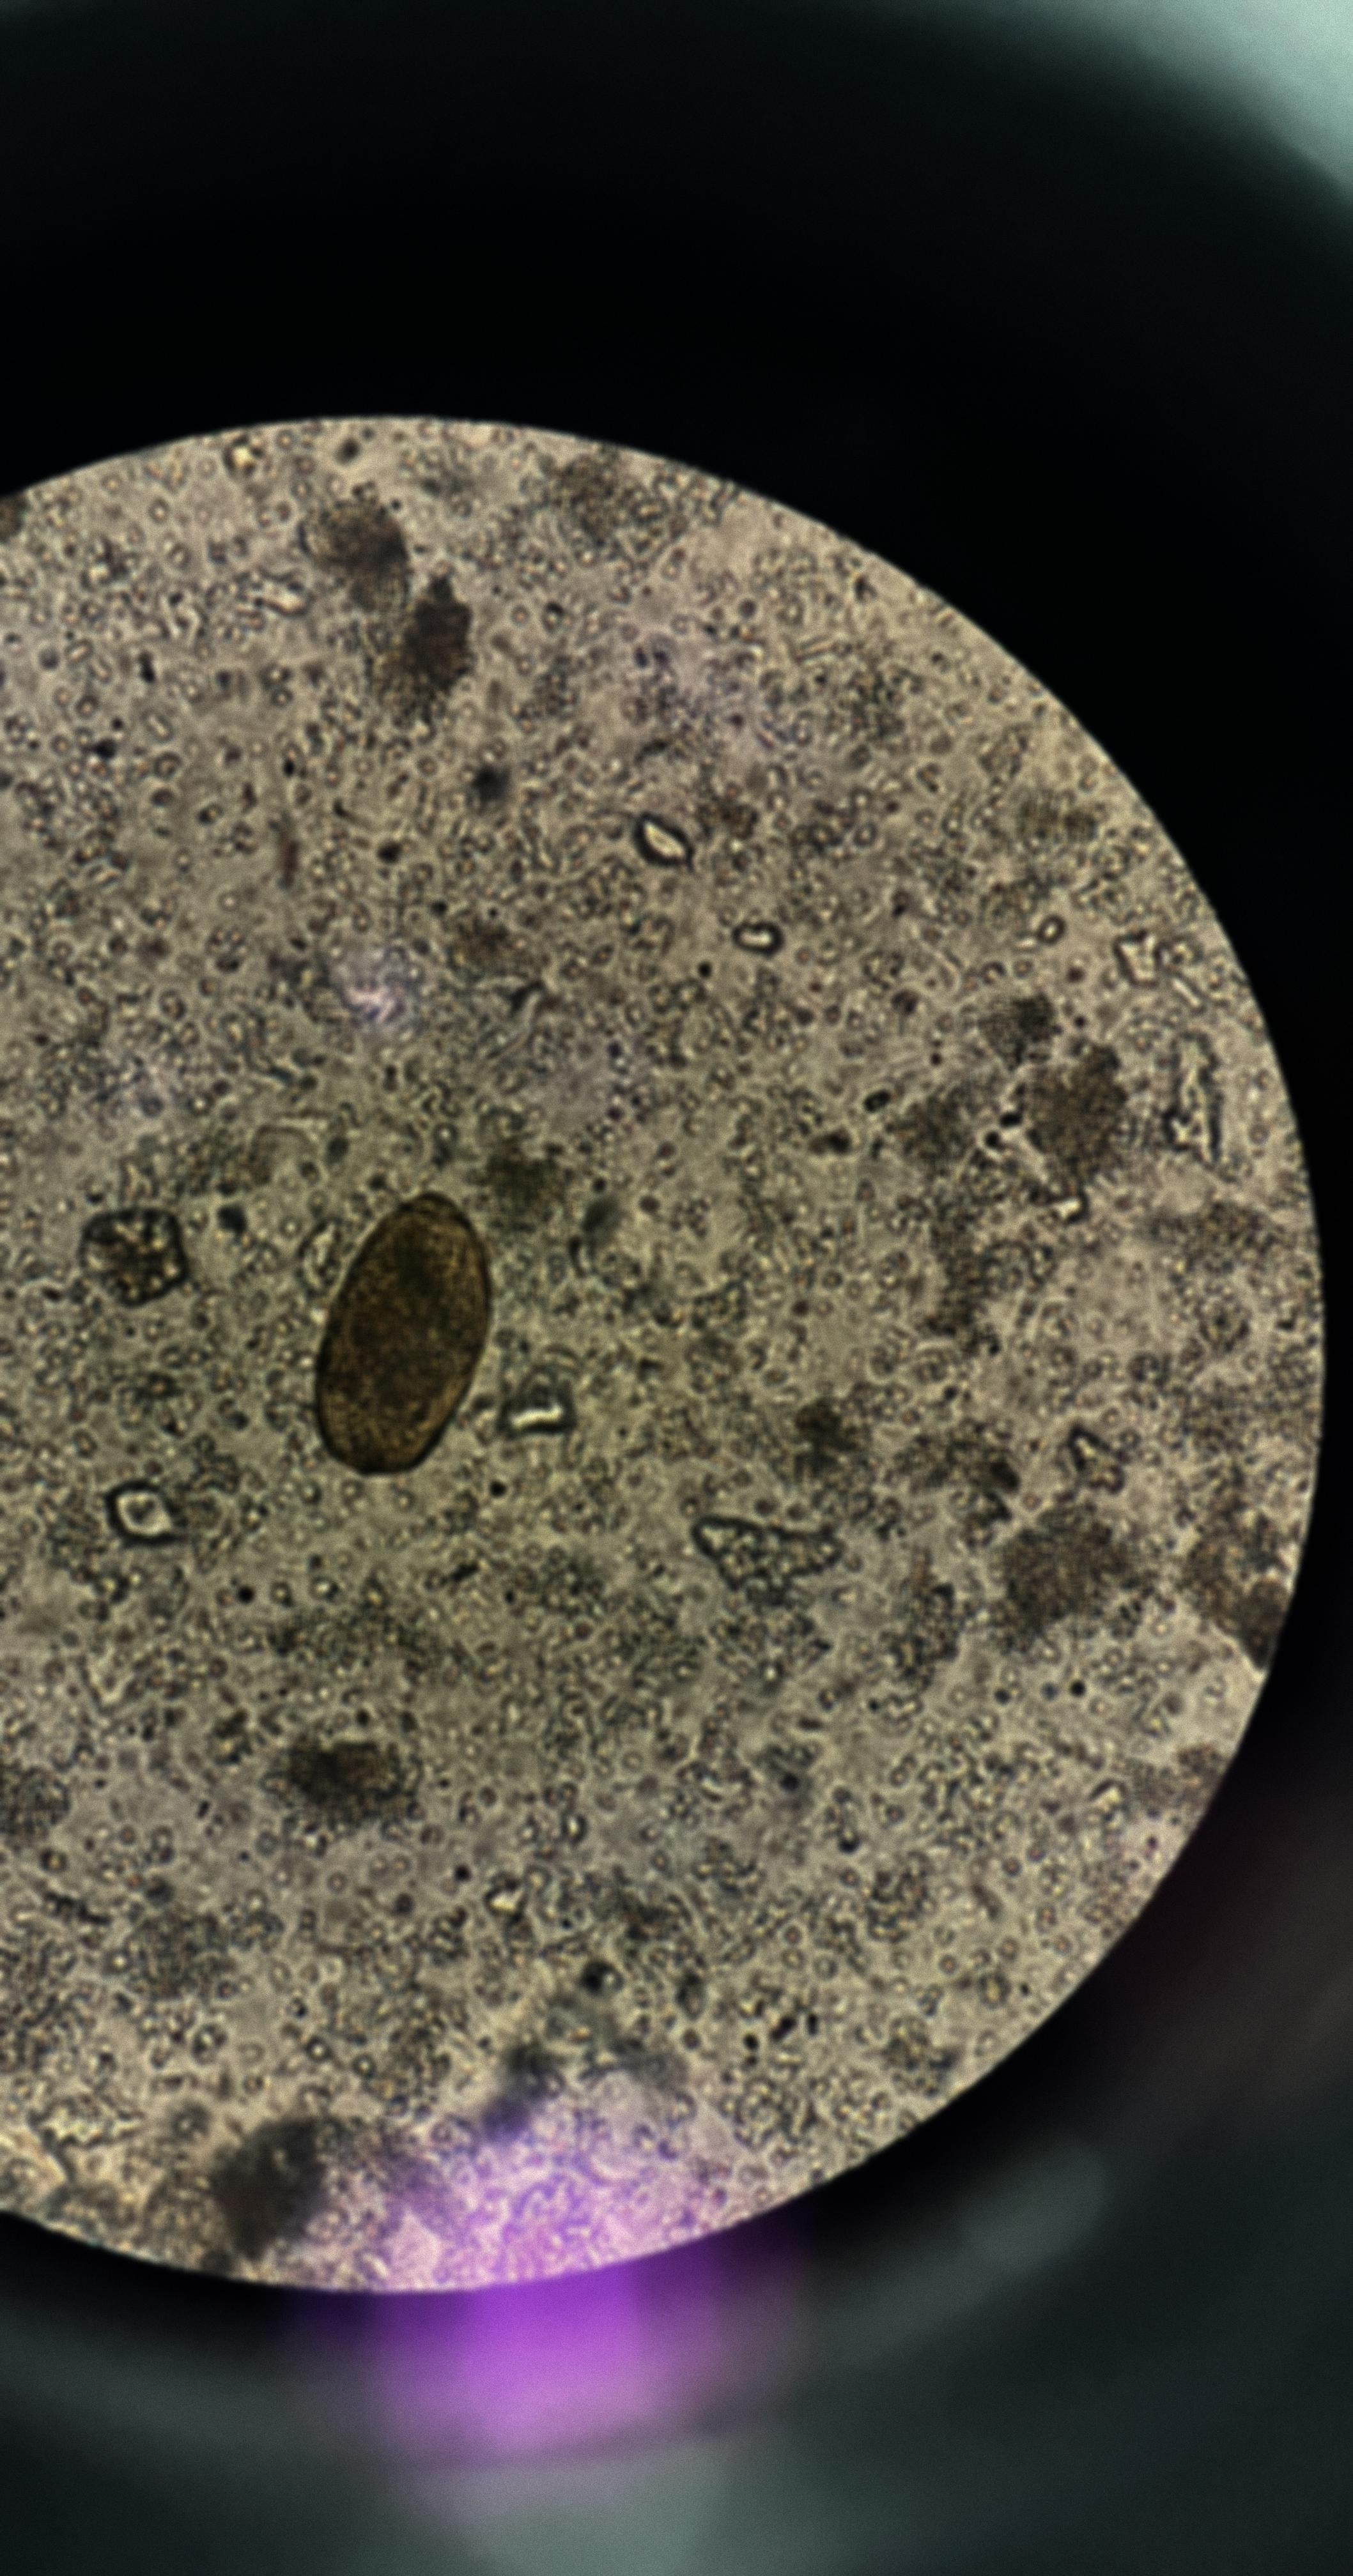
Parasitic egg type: Paragonimus spp